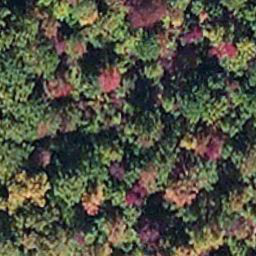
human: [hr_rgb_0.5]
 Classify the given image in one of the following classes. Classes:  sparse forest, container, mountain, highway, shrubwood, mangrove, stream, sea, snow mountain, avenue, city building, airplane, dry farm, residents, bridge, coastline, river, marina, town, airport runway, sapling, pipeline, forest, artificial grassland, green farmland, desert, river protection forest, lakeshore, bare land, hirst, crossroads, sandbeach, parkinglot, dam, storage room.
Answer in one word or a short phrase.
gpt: mangrove